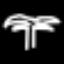
Label: palm tree